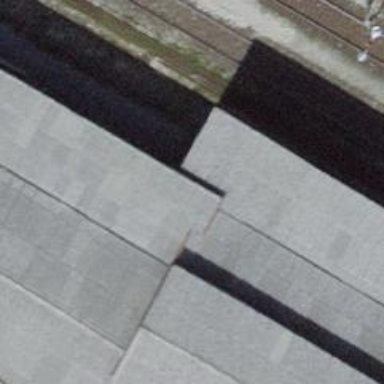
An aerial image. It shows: Railway buffer stop.